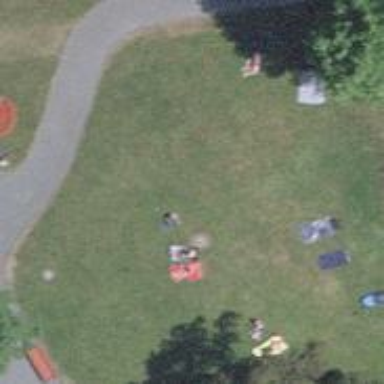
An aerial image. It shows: Picnic site for tourists.